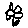
Label: flower